Field crop: maize
Growth stage: 1
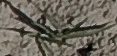
Species: sorghum